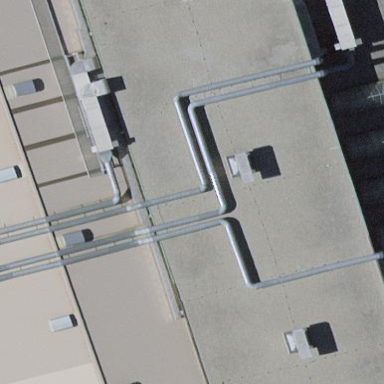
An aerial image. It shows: Industrial building.